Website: macys
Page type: billing-address
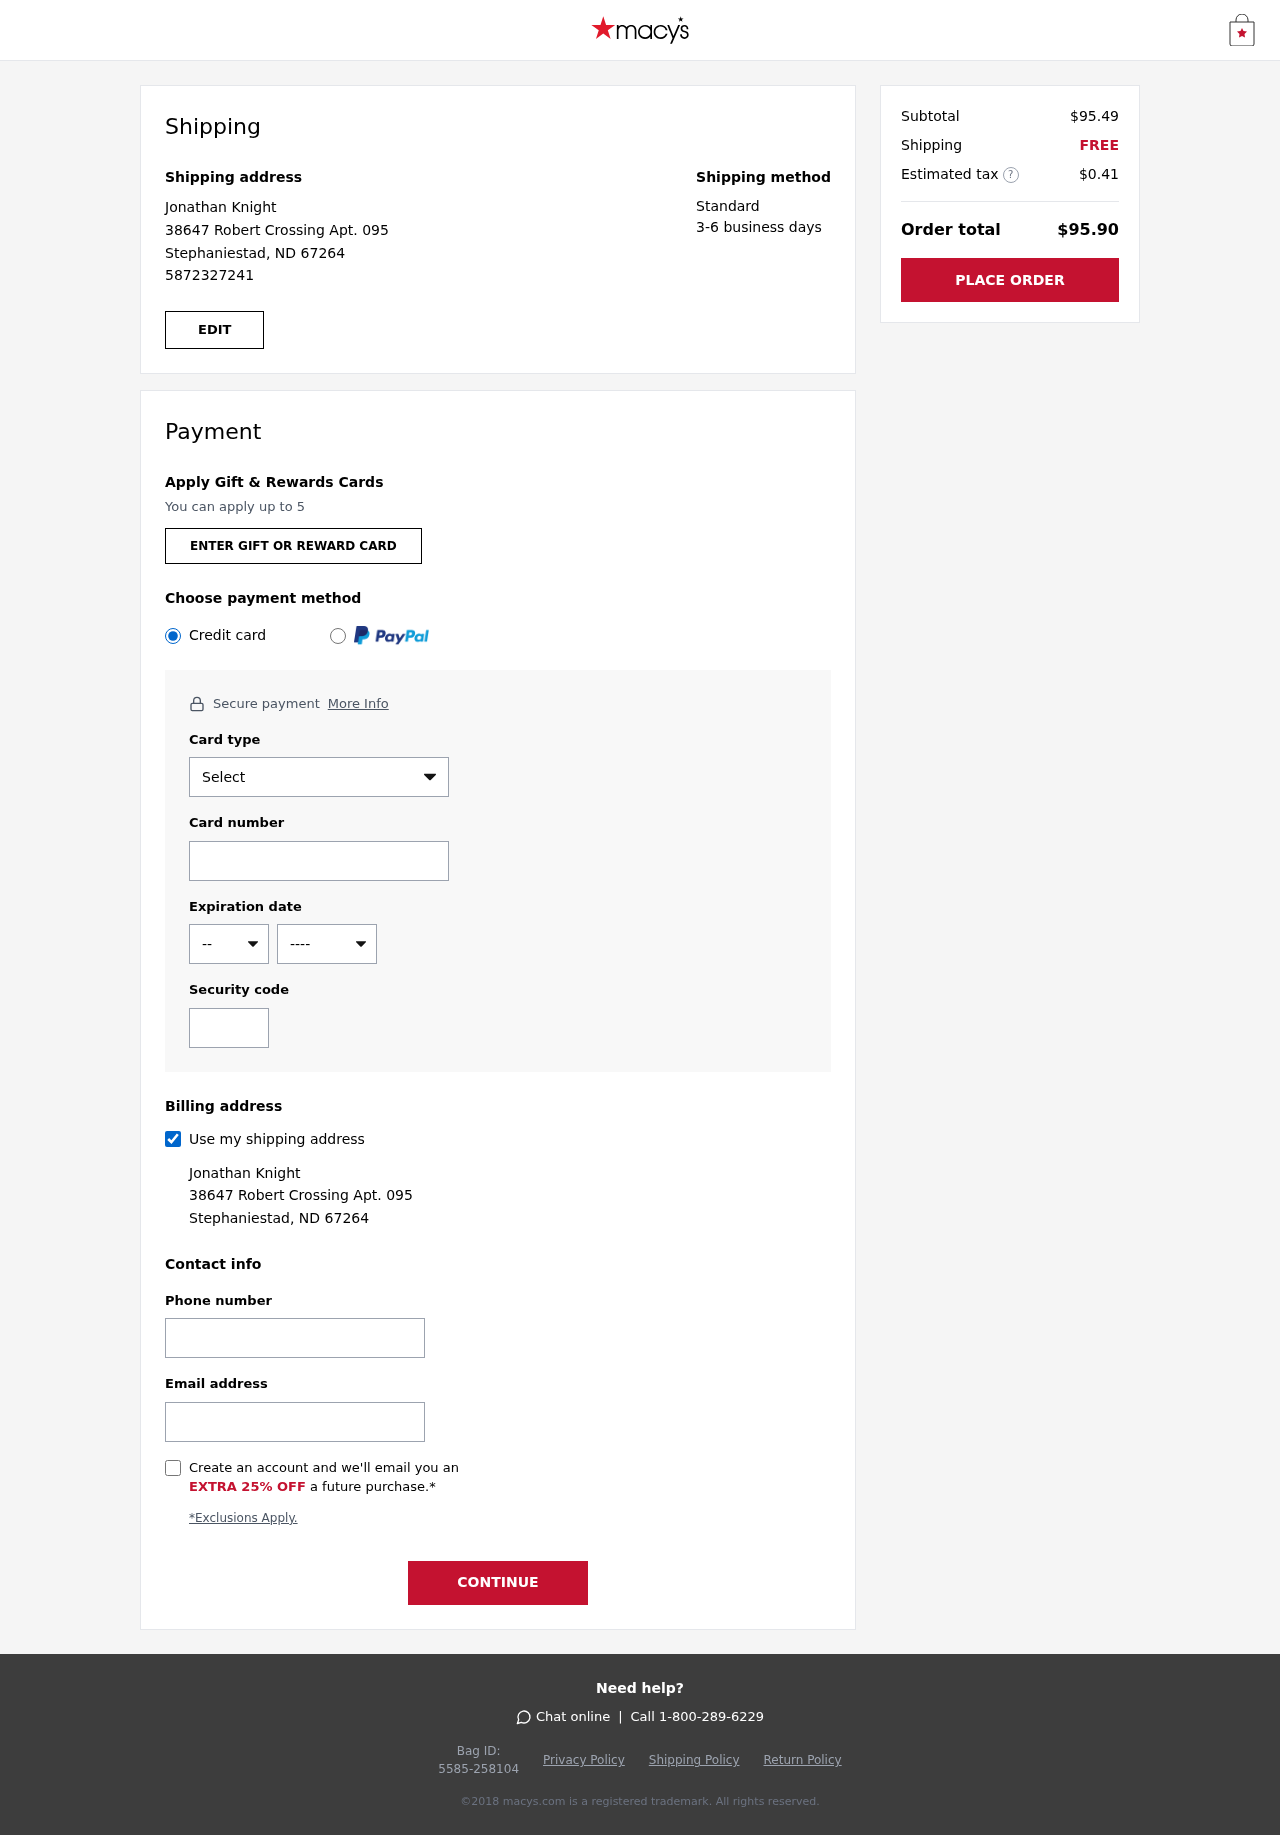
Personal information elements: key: PII_CARD_CVV
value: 970
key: PII_CARD_EXPIRY_MONTH
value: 09
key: PII_CARD_EXPIRY_YEAR
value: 29
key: PII_CARD_NUMBER
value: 6512 8005 0906 3021
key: PII_CARD_TYPE
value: Discover
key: PII_EMAIL
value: jknight@gmail.com
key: PII_FULLNAME
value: Jonathan Knight
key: PII_PHONE
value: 5872327241
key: PII_STREET
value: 38647 Robert Crossing Apt. 095
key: PII_CITY_STATE_ZIP
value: Stephaniestad, ND 67264
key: PII_FIRSTNAME
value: Jonathan
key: PII_LASTNAME
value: Knight
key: PII_FULLNAME2
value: Jonathan Knight
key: PII_FULLNAME3
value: Jonathan Knight
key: PII_FIRSTNAME2
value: Jonathan
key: PII_FIRSTNAME3
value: Jonathan
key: PII_LASTNAME2
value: Knight
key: PII_LASTNAME3
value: Knight
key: PII_FIRSTNAME_DERIVED
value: Jonathan
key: PII_LASTNAME_DERIVED
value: Knight
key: PII_FULLNAME_DERIVED
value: Jonathan Knight
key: PII_NAME_FULL_DERIVED
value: Jonathan Knight
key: PII_STREET2
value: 38647 Robert Crossing Apt. 095
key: PII_PHONE2
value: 5872327241
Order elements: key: ORDER_SUBTOTAL
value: $95.49
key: ORDER_SHIPPING_COST
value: FREE
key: ORDER_TAX
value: $0.41
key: ORDER_TOTAL
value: $95.90